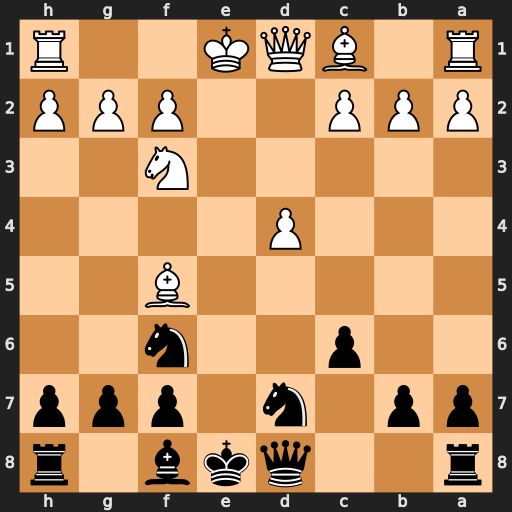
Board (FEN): r2qkb1r/pp1n1ppp/2p2n2/5B2/3P4/5N2/PPP2PPP/R1BQK2R
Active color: b
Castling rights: KQkq
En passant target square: -
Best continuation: Qa5+ Bd2 Qxf5